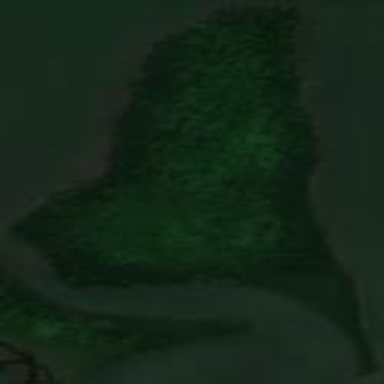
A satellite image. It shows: Island in mangrove wetland.